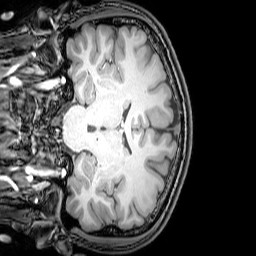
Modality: T1w
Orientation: coronal
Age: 24
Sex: male
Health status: healthy
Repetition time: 0.081 s
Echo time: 0.037 s